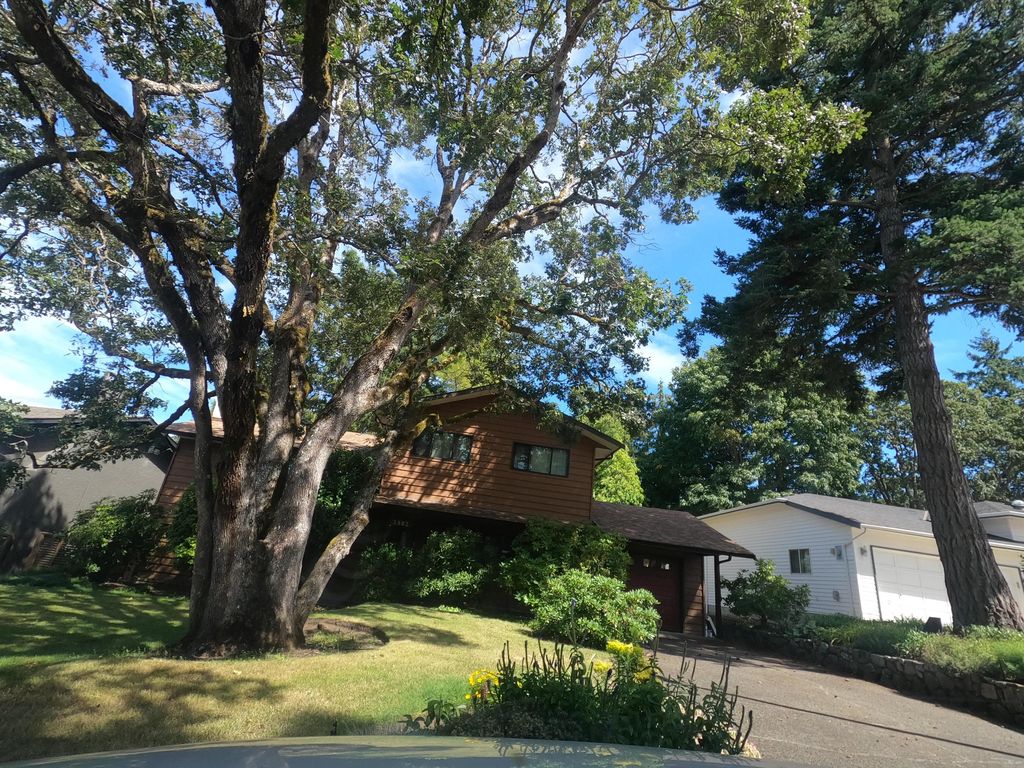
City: victoria